Question: Im facing some bad looking artifacts when displaying transparent overlay with buttons. Anyone else faced/fixed that?
It happens on: Phonegap 2.9, Samsung Galaxy s3 with css:
'''
#overlay.black {
background-color: #000000;
z-index: 99999;
width: 100%;
height: 100%;
position: absolute;
opacity: 0.6;
filter: alpha(opacity=60); }
'''

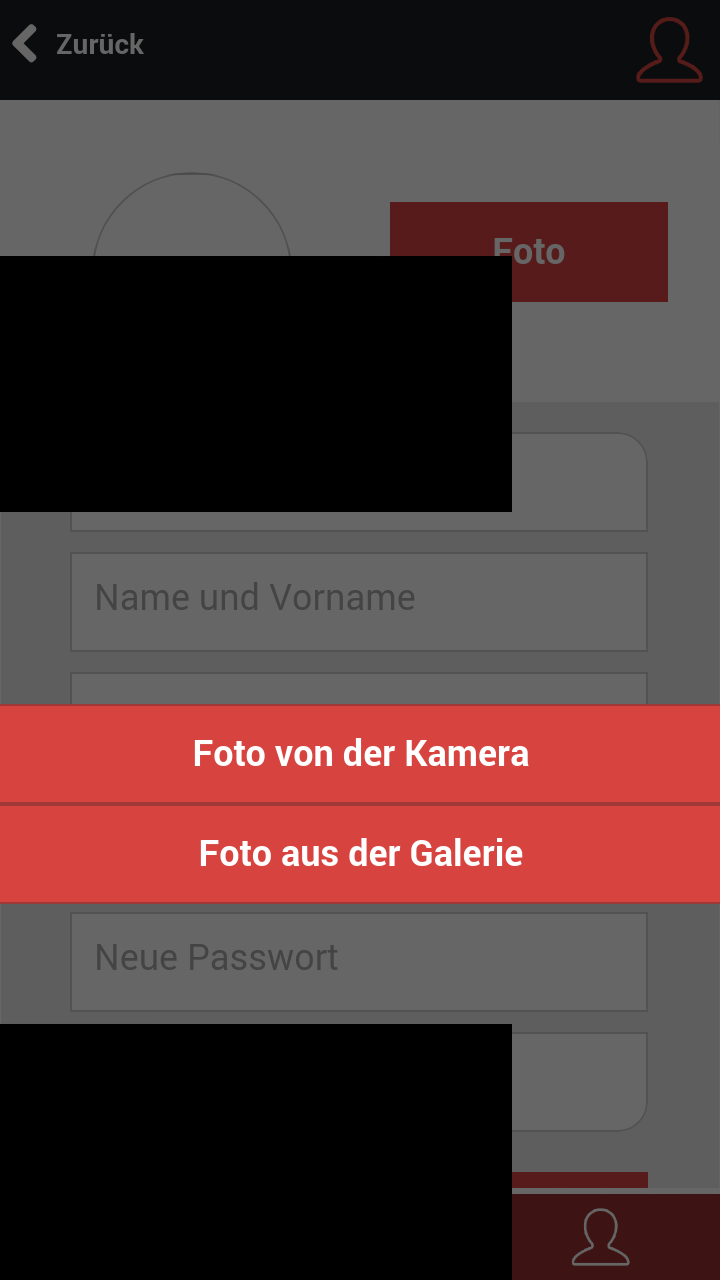
Answer: Solved by adding:
'''
background-color: rgba(0, 0, 0, 0.5);
'''
at the end of css.